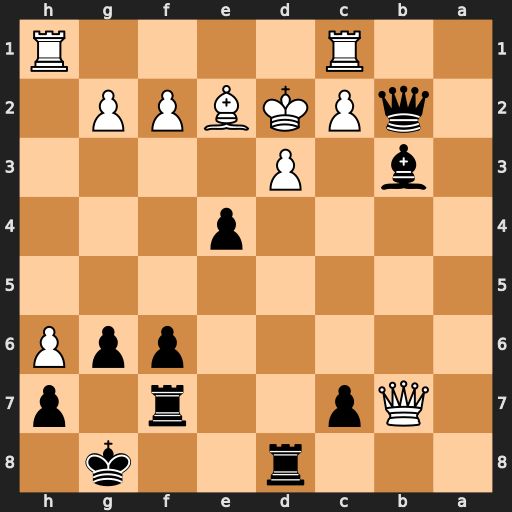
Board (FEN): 3r2k1/1Qp2r1p/5ppP/8/4p3/1b1P4/1qPKBPP1/2R4R
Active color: b
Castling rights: -
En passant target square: -
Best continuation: exd3 Qxb3 dxc2+